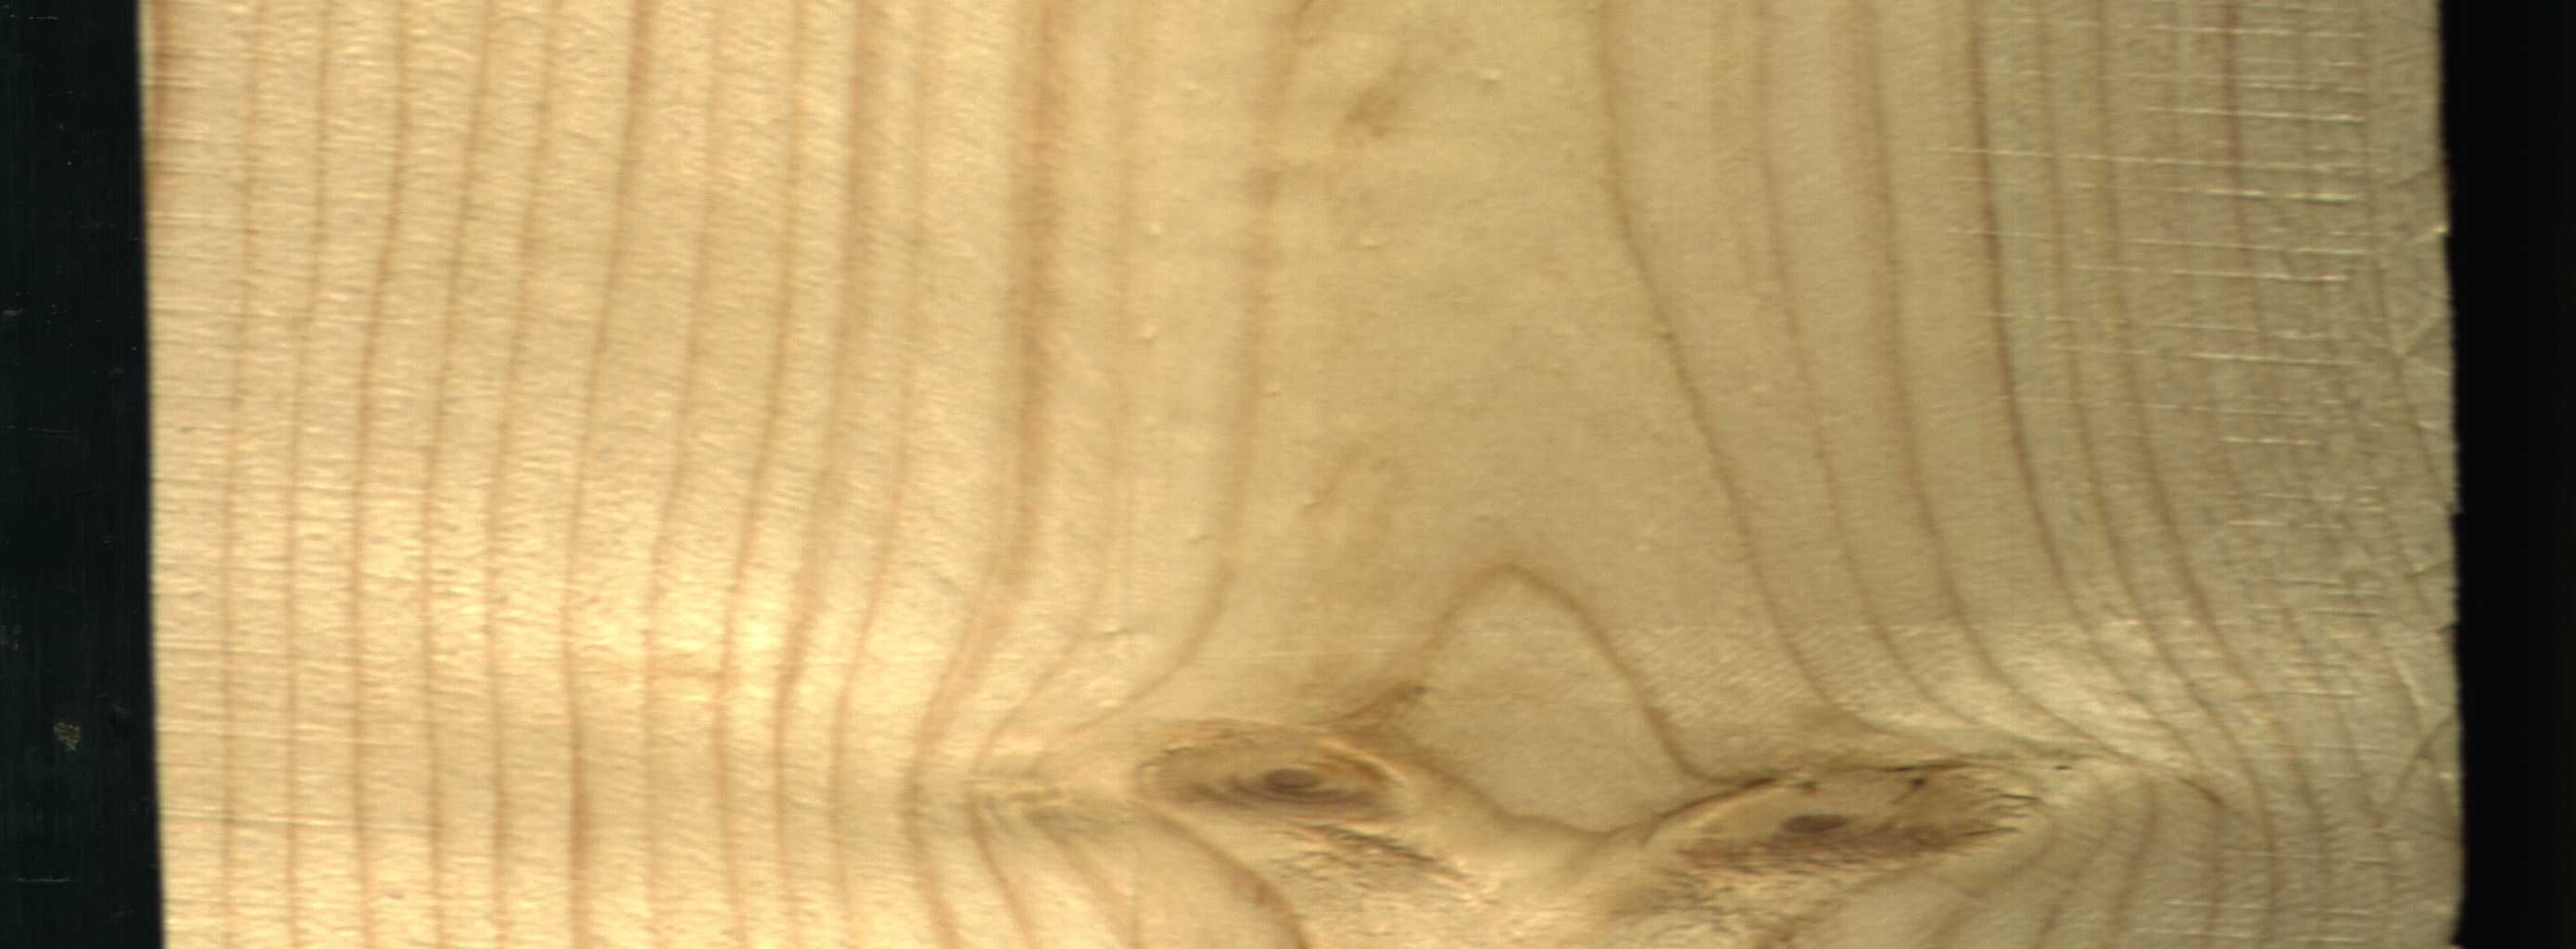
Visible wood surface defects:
Live_Knot
Live_Knot